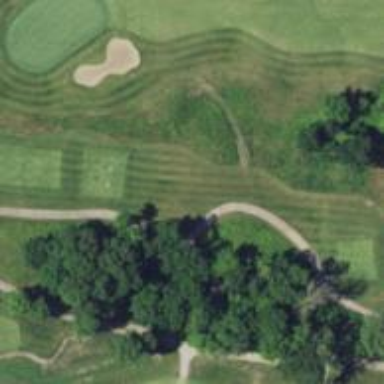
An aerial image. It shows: Path for golf carts.